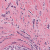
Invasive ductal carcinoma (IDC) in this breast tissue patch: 1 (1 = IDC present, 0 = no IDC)